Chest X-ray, PA view. Patient: 38 years old, sex F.
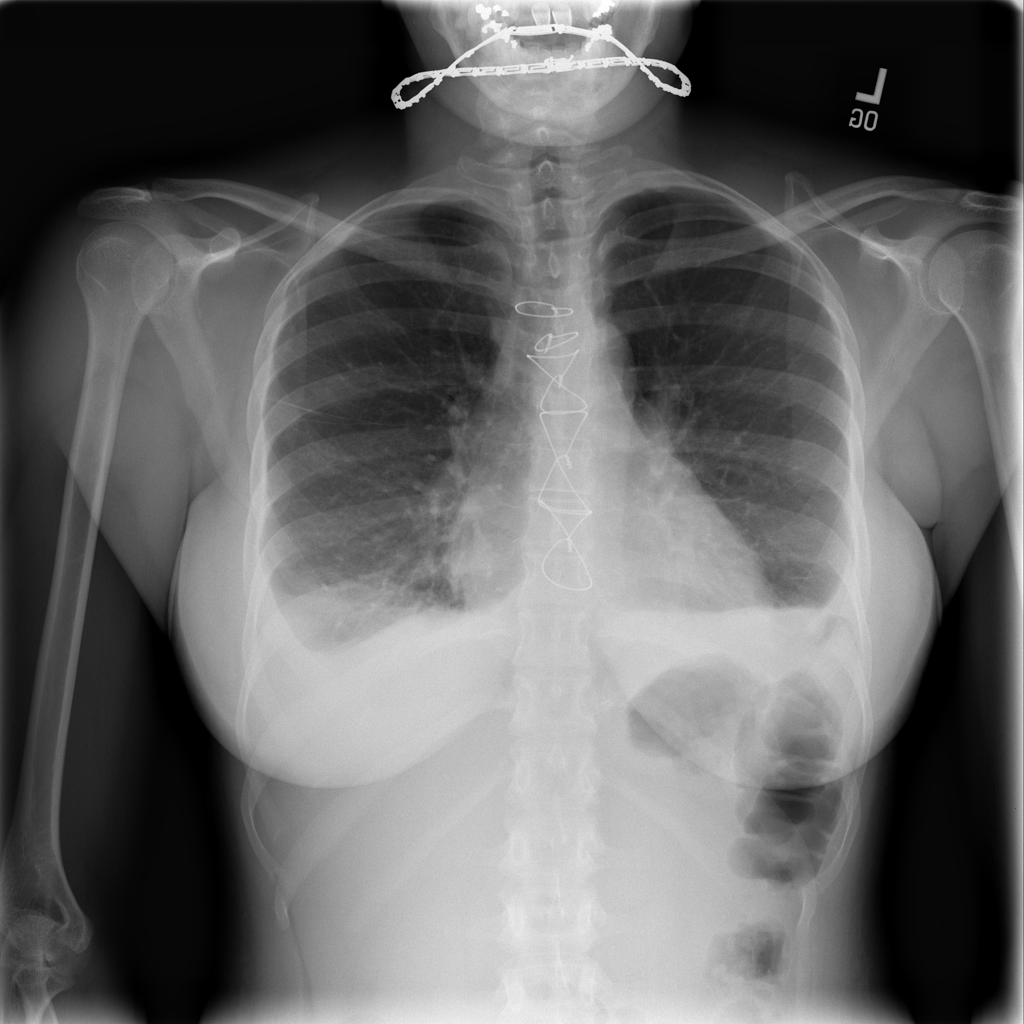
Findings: Effusion, Infiltration, Pneumonia